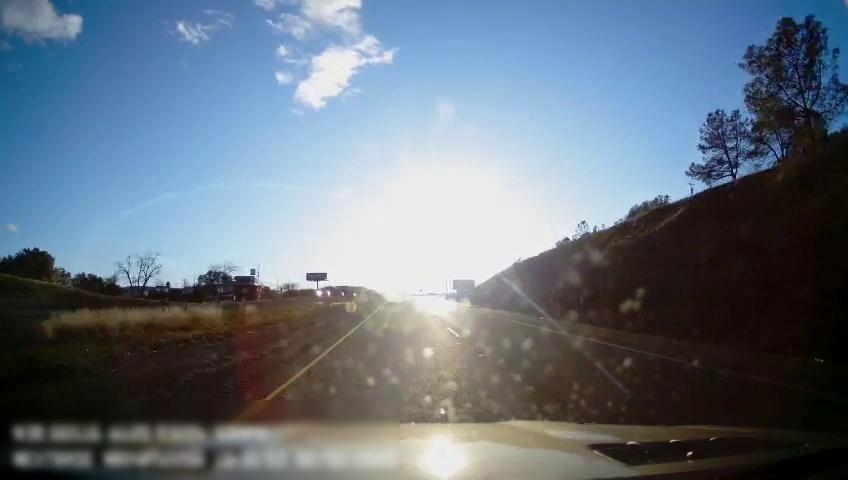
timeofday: Day
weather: Sunny
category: Drivable Space
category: Vehicles | SUV
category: Lanes | Current Lane
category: Lanes | Current Lane
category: Lanes | Alternate Lane
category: Traffic | Signs